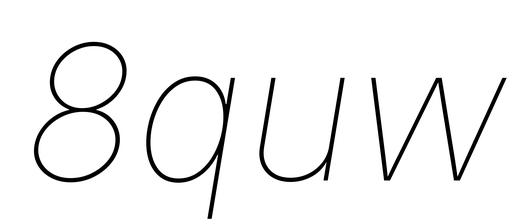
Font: Inter-Italic_Thin_Italic